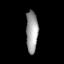
Tissue: prostate
Cell type: NK cells
Senescence score: 0.2961
Nuclear area (px): 486
Mean DAPI intensity: 158.259